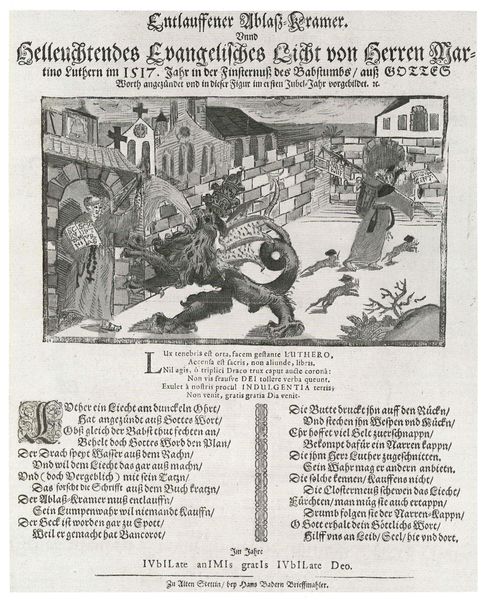
Titel: Entlauffener Ablaß=Kramer
Künstler: Johannes Bader
Institution: (Seriendruck)
Schlagwörter: angriff, baum, feuer, flügel, himmel, kampf, mann, schatten, weiß, landschaft, menschen, stadt, fenster, grau, licht, schwarz, zeichnung, dach, gebäude, gürtel, haus, tier, tiere, leute, ornament, wand, band, bibel, mensch, rahmen, stein, steine, bild, häuser, natur, kirche, geistlicher, engel, deutschland, schwanz, schrift, papier, bogen, fassade, mauer, grafik, graphik, spalten, hof, platz, rand, treppe, karikatur, deutsch, stufen, liegend, tor, flucht, unterschrift, buch, kloster, kreuz, religion, druck, radierung, stich, titel, seite, illustration, schwarzweiß, text, zeitung, buchstaben, fliehen, beschriftung, initiale, überschrift, titelblatt, worte, friedhof, dämon, buchdruck, buchseite, ankündigung, gemäuer, pope, kreuze, christlich, teufel, fabel, wesen, priester, mönch, luther, löwe, kupferstich, rosenkranz, vertreibung, unwesen, ungeheuer, strophen, drachen, flugblatt, altdeutsch, drache, schutz, legende, monster, traktat, tonsur, latein, lateinisch, wörter, buchillustration, druckschrift, artikel, majuskel, fabeltier, seriendruck, ablass, verdammen, verfluchen, zweireihig, übershcirft, mpnster, 1517, kuttel, ablas, kramer, mauer drache, buchmalrei, evangeisches licht, evangelisches